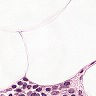
Metastatic tissue present: no